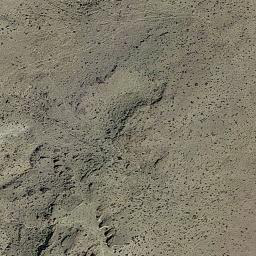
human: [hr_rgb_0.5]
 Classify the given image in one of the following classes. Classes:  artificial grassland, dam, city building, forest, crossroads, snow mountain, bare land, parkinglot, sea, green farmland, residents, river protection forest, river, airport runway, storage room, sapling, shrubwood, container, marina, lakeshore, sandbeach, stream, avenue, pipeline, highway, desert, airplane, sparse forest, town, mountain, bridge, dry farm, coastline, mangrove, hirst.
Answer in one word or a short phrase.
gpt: bare land